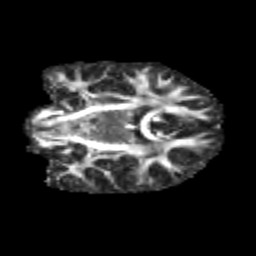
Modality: FA
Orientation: coronal
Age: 11
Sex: male
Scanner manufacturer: siemens
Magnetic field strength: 3 T
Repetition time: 3.8 s
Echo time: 0.07 s